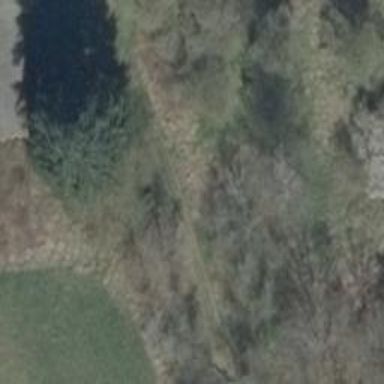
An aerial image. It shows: Hunting stand.